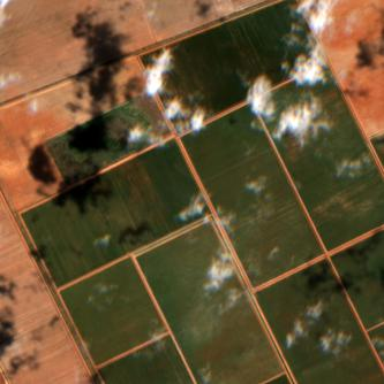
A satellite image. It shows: Farmland used to cultivate crops.